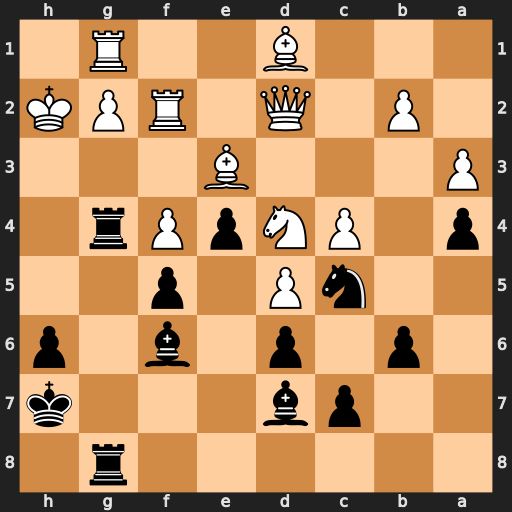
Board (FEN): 6r1/2pb3k/1p1p1b1p/2nP1p2/p1PNpPr1/P3B3/1P1Q1RPK/3B2R1
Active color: b
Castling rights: -
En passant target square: -
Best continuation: Rh4#